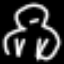
Label: frog